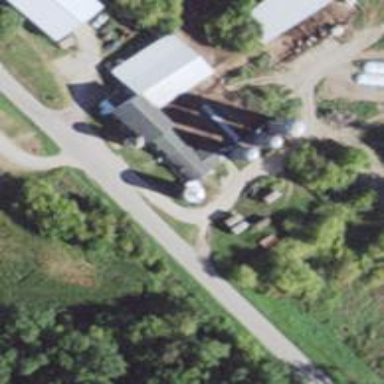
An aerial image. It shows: Silo.